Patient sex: F
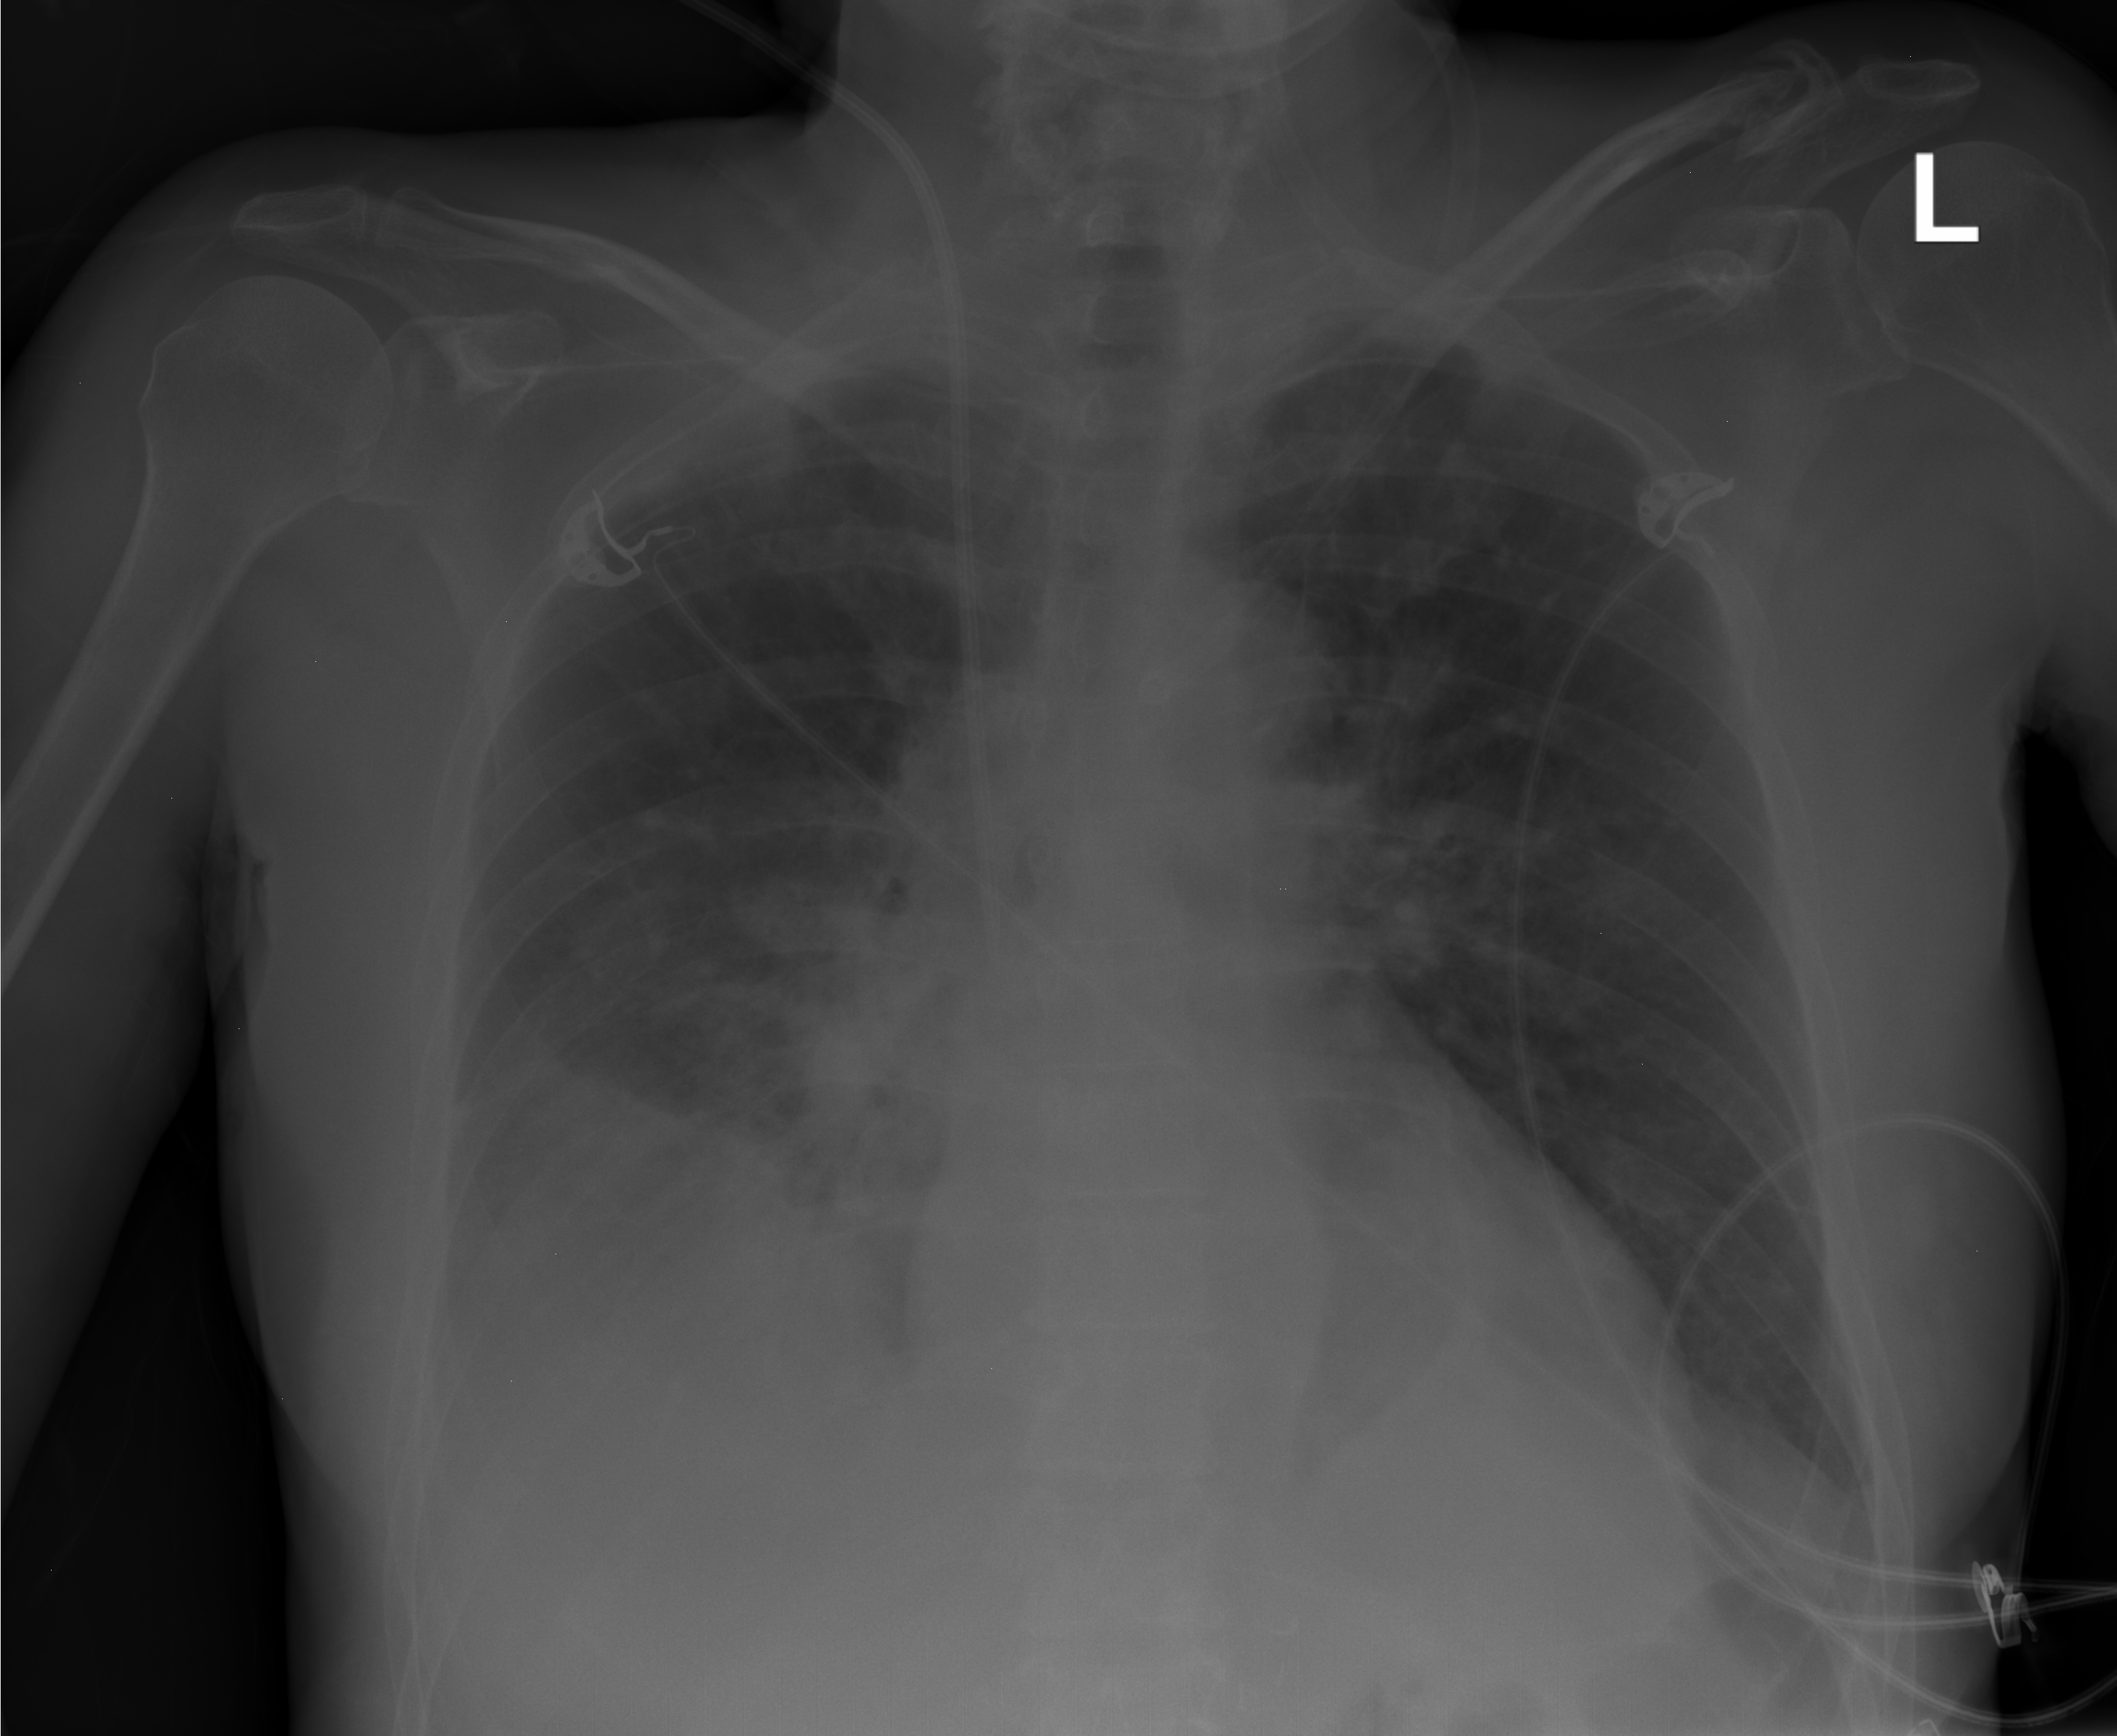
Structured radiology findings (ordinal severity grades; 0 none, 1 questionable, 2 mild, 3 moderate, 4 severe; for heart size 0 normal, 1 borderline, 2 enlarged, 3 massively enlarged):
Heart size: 0
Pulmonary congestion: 0
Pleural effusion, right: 2
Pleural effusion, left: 0
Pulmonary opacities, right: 3
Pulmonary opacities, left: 0
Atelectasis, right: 0
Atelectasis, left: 0